Field crop: tomato
Growth stage: 1
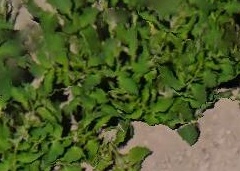
Species: tomato